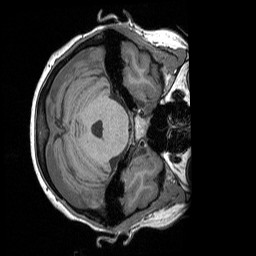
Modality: T1w
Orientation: axial
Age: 40
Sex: female
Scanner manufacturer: siemens
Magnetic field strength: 3 T
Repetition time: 1.9 s
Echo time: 0.00252 s